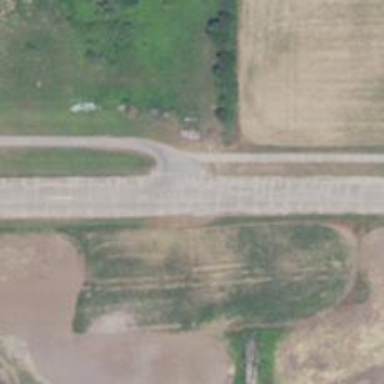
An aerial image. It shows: Raceway road.